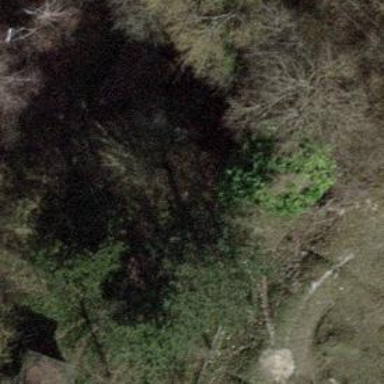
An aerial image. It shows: Deciduous tree with needle-leaved foliage.